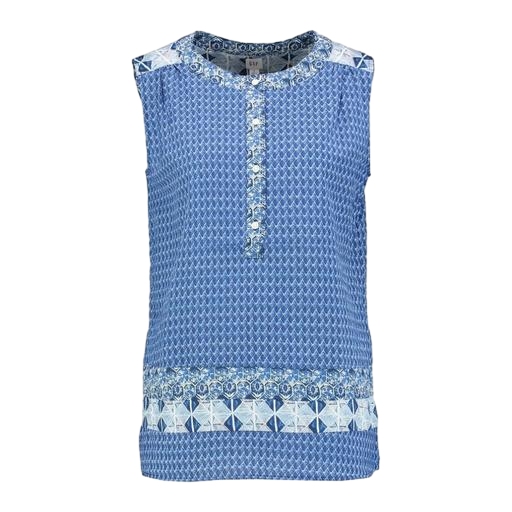
blue printed tank, blue eliza sleeveless printed blouse, blue printed laser-cut tank top, white background